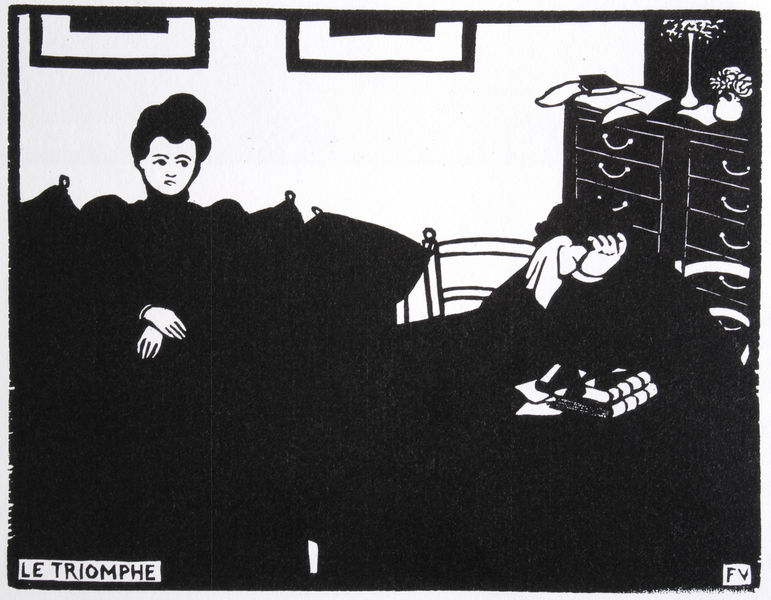
Titel: Der Triumph aus der Serie der "Intimités"
Künstler: Félix Vallotton
Standort: Zürich
Institution: ETH Graphische Sammlung
Schlagwörter: blätter, dunkel, gemälde, hand, mann, weiß, frauen, landschaft, menschen, sitzen, blume, blumen, finger, frankreich, frau, frisur, hut, kleid, lampe, männer, raum, schwarz, stuhl, stühle, tisch, zimmer, blüte, dame, tuch, regal, wand, band, gesicht, rahmen, tod, trauer, bild, hände, innenraum, haare, pflanze, kontrast, stilleben, vase, blumentopf, dutt, holzschnitt, schrift, vallotton, bilder, bilderrahmen, bücher, kommode, papier, papiere, schrank, sofa, valloton, lehne, grafik, graphik, französisch, kissen, jugendstil, zopf, ernst, stuhllehne, ramen, schublade, strauss, vasen, hochsteckfrisur, couch, buch, traurigkeit, weinen, druck, druckgraphik, lithographie, schnitt, schwarz weiss, hochdruck, initialen, jugenstil, titel, text, holzdruck, französich, eifersucht, scherenschnitt, schubladen, heulen, taschentuch, besorgt, druckg, flennen, frantösisch, heine, le triomphe, mitleidlosigkeit, raphik, schubfächer, topfblume, triomphe, triumph, triumphgefühl, verzweiflung, wandbilder, weinkrampf, weinkrmpf, lesezeichen, stuhk, tromphe, couch'